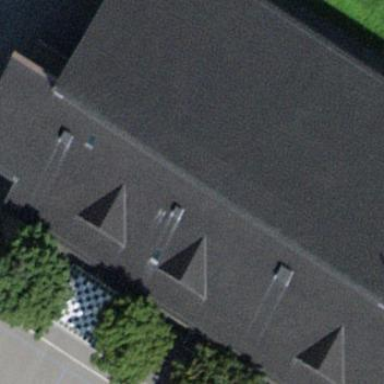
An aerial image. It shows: Sports hall building.